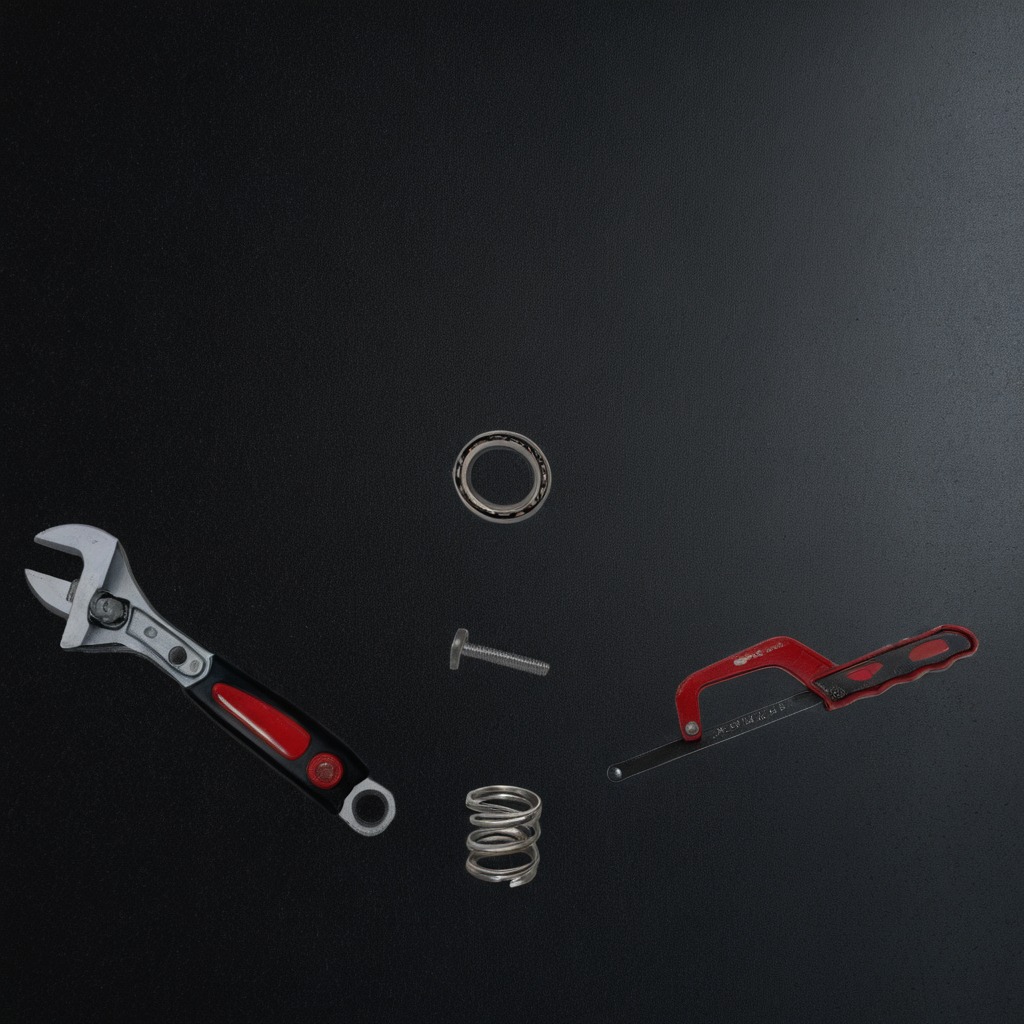
A ball bearing, a machine screw, a coiled metal spring, a saw, and a wrench are lying on a clean granite tabletop inside a workshop at night.